Question: This is driving me mad !!! On my website <URL> I can't seem to horizontally centre the Funky Christmas Jumpers logo in the header in IE6. All other browsers I've tested work fine. Any CSS or HTML guru's out there who can point me in the right direction ? Here's the screenshot from IE NetRenderer

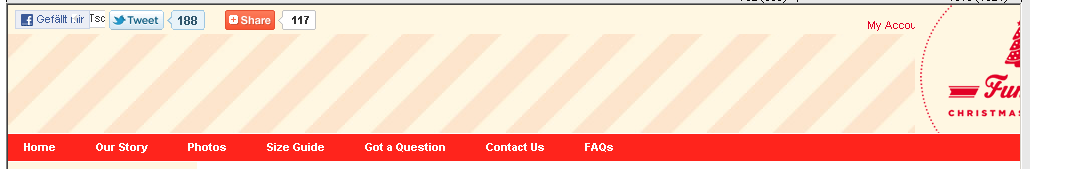
Answer: You could try putting this styling on your Funky Logo div, instead of what you currently have:
'''
#FunkyLogo
{
width: 210px;
margin: 0 auto;
position: relative;
}
'''